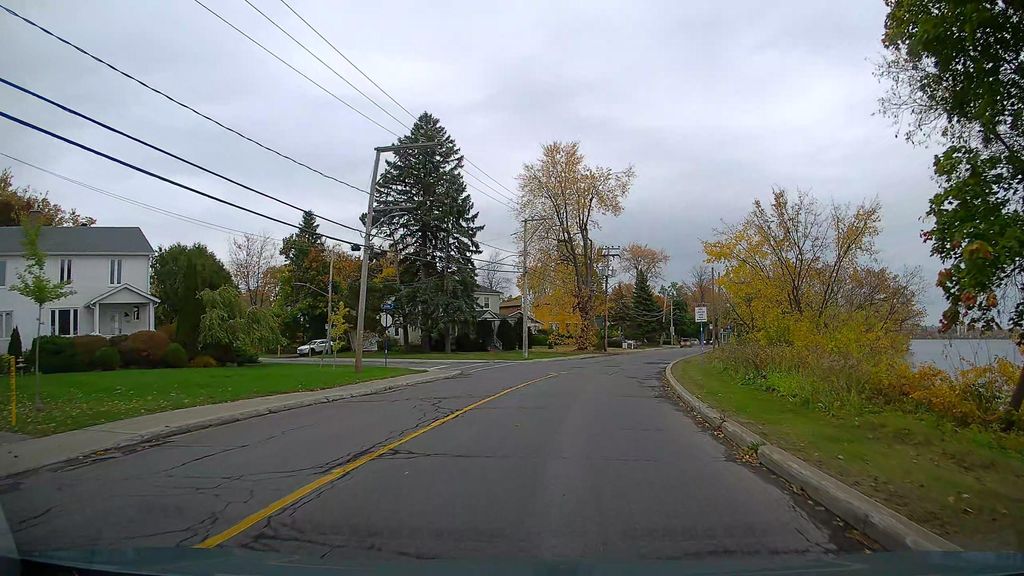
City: montreal